Interaction volume radius: 5 \u00c5
Interaction volume height: 10 \u00c5
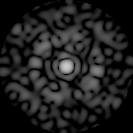
Disorder parameter: 0.8266